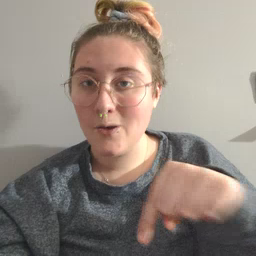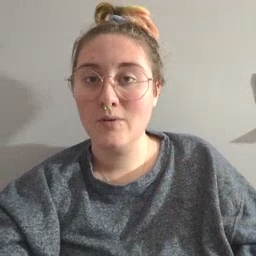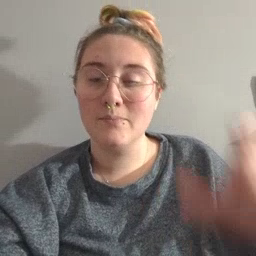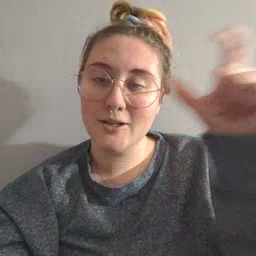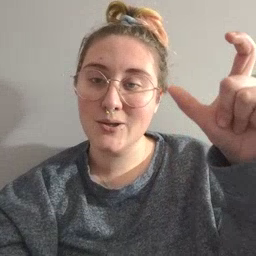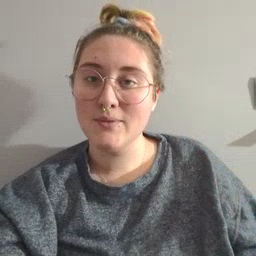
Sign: moon